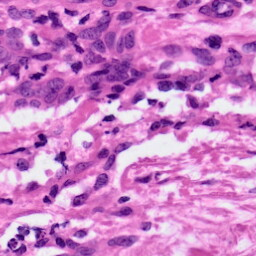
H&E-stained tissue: Ovarian